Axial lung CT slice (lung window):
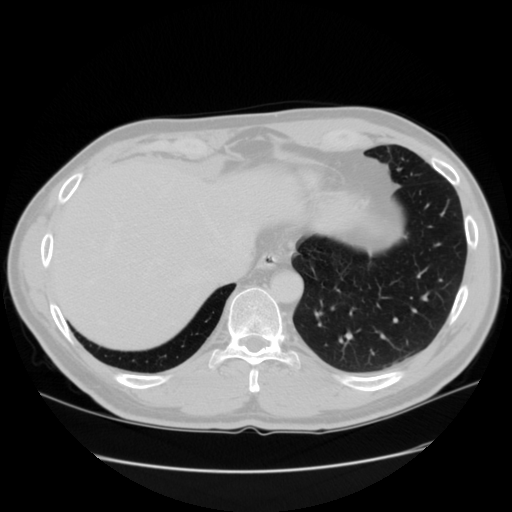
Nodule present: no